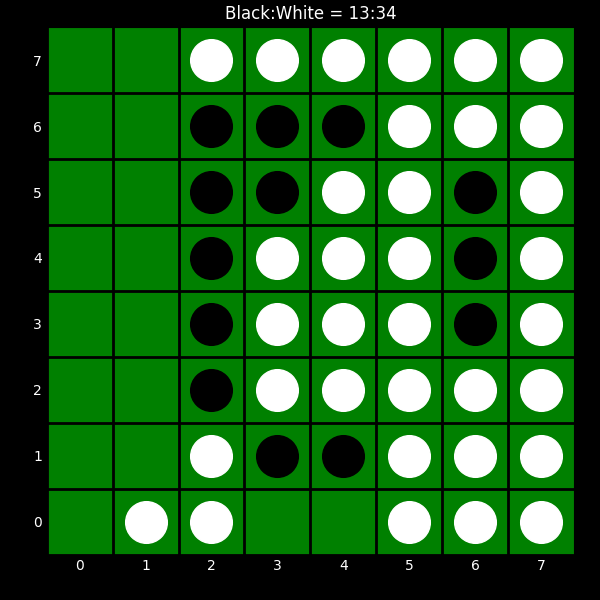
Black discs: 13
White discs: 34